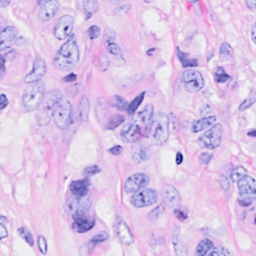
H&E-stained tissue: Breast